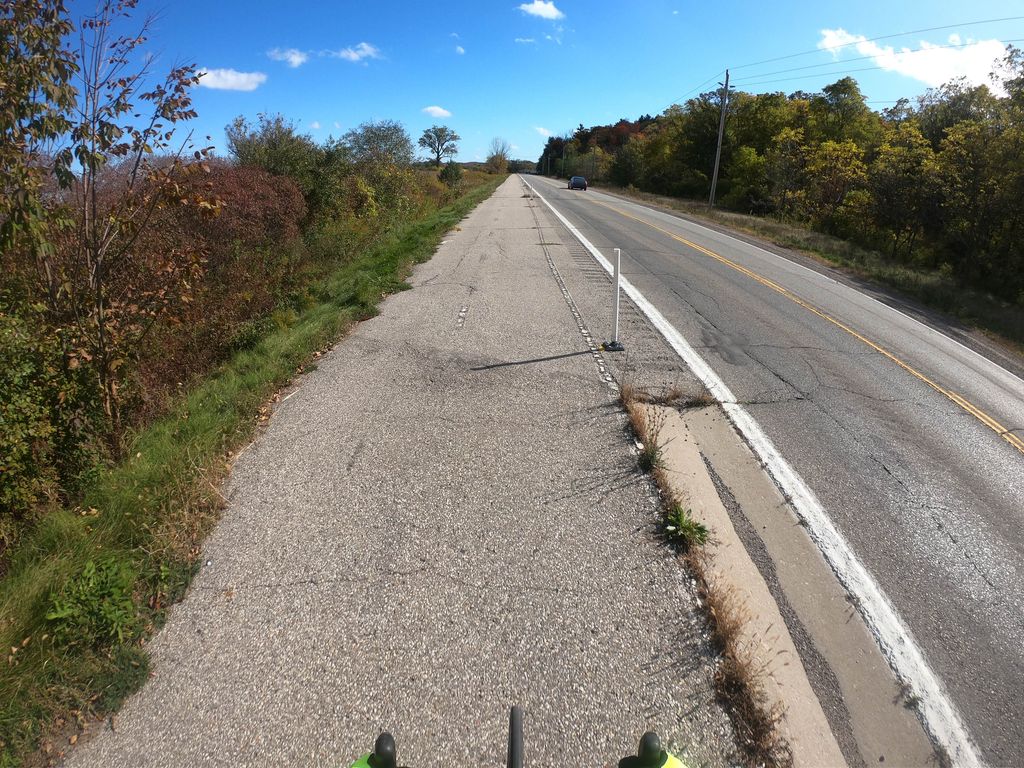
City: kitchener-waterloo